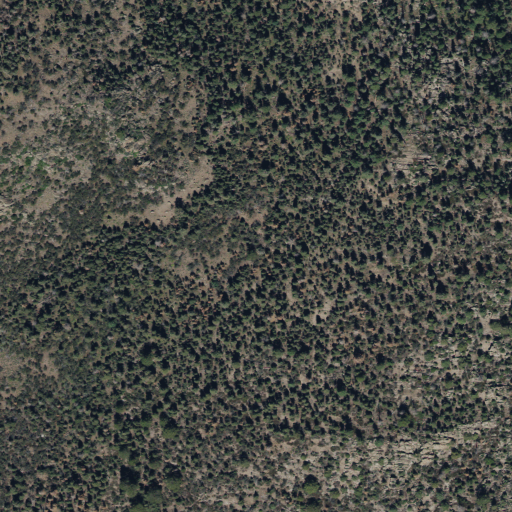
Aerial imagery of plain(s) in Utah named Skull Flat containing only evergreen forest